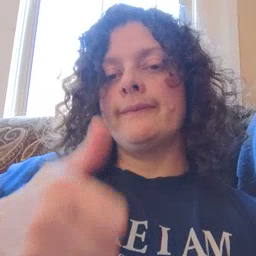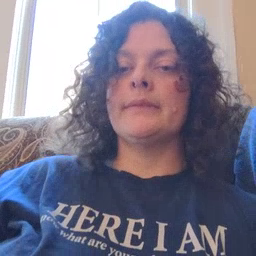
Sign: yourself